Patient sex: M
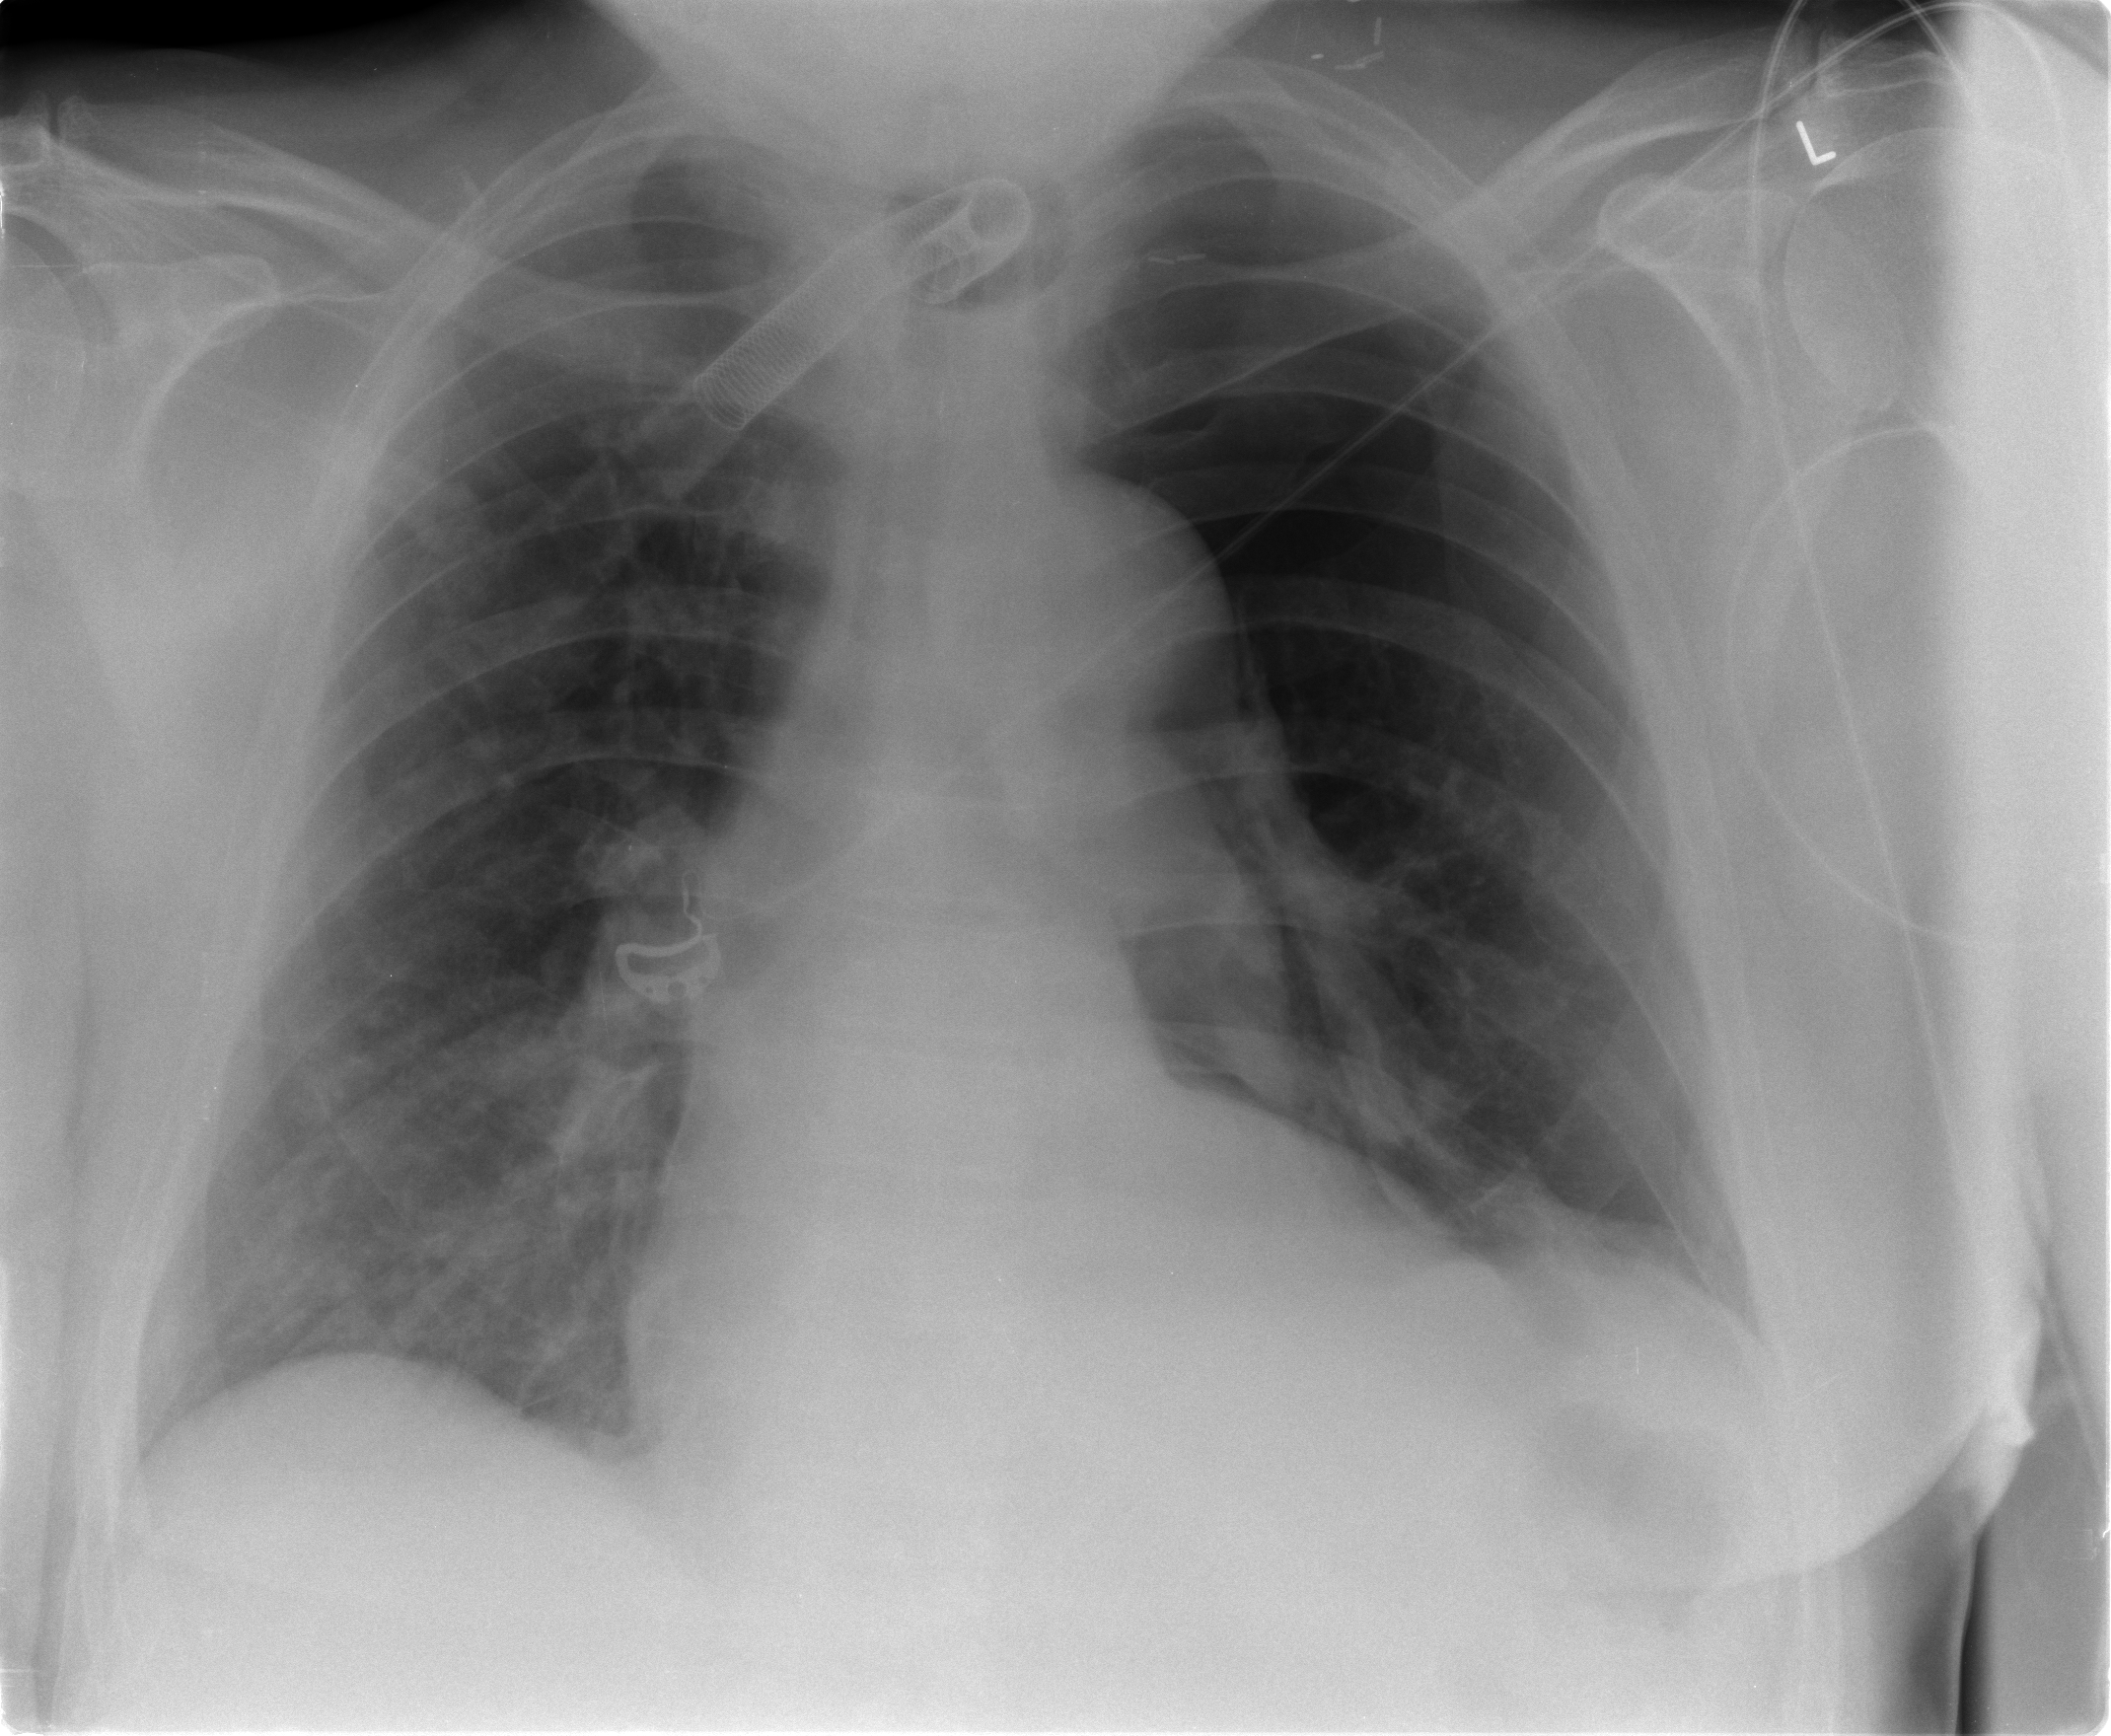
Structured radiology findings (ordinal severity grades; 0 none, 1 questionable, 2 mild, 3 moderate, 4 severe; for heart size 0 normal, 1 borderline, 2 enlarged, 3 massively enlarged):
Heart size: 2
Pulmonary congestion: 2
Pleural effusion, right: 0
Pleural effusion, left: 0
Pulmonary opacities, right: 2
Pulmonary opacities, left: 0
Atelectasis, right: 2
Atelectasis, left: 2